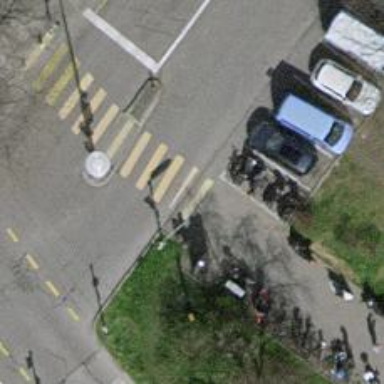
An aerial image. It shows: Kerb barrier.